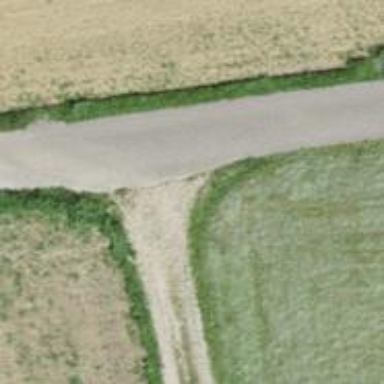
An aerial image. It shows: Well-maintained track road of grade 1.